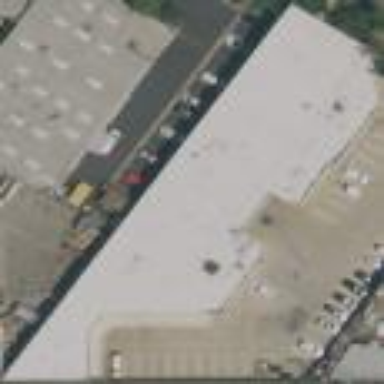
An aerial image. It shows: Warehouse.